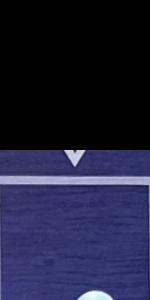
Label: Empty